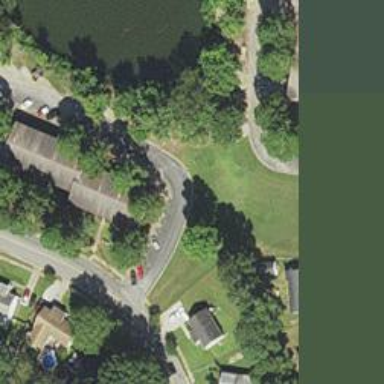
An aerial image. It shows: Neighborhood.